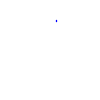
Particle: proton